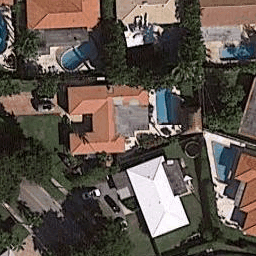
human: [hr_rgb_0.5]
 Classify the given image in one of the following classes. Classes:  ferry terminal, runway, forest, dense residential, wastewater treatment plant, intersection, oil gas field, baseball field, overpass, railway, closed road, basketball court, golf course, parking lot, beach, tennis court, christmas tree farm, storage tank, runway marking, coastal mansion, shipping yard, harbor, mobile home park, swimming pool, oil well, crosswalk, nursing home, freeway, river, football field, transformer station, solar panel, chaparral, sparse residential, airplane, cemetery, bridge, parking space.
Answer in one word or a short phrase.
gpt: coastal mansion